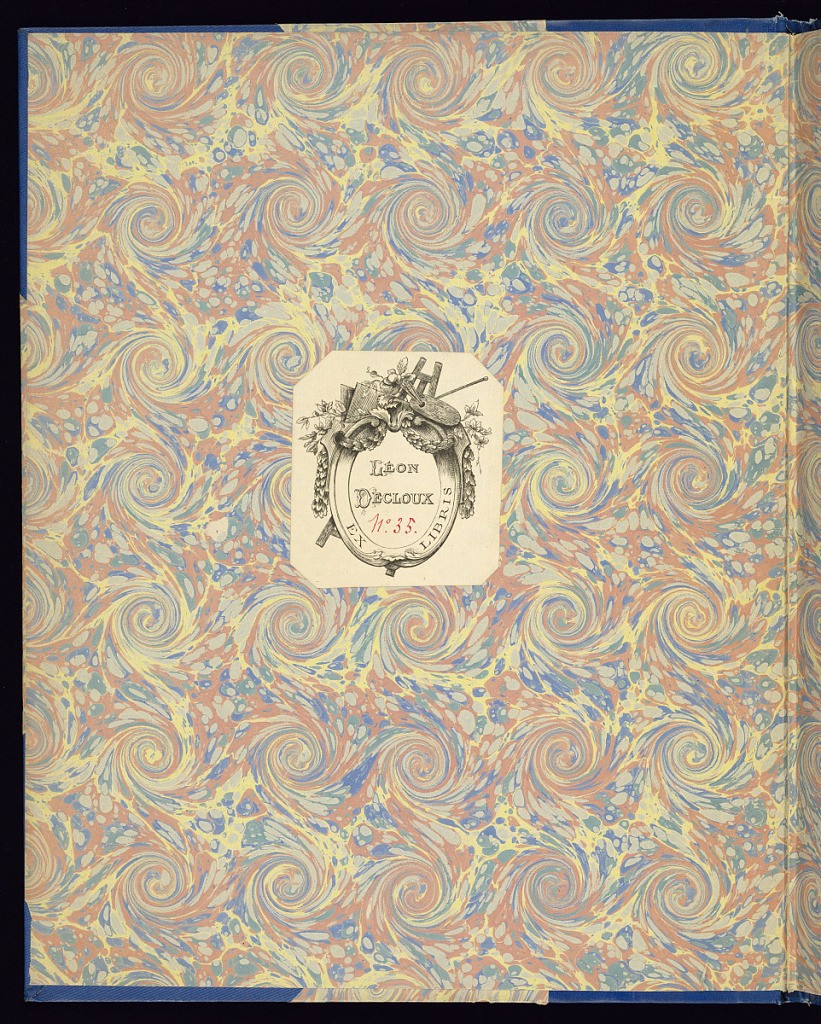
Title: Album of Prints: Book of Vases by François Boucher
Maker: François Boucher, French, 1703–1770
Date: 1772–79
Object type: Book
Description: Bound album of the Livre De Vases (Book of Vases) by François Boucher, the title plate from the book's second edition, the eleven plates in red from the book's first edition. Plates 2-12 are all on quarter sheets and show in the upper margin two pin holes. Plate 1, the title plate, is remargined, and the series is placed by the collector in a half blue linen binding with marbled boards. At front cover, Léon Decloux bookplate with cartouche, the number inscribed in pen and red ink.